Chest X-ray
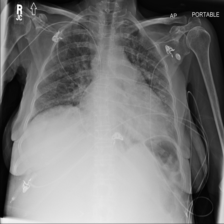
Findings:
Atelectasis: negative
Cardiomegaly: positive
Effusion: positive
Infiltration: positive
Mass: negative
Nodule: positive
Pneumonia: negative
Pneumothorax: negative
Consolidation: negative
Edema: negative
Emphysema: negative
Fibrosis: negative
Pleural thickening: negative
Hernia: negative